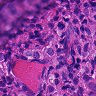
Metastatic tissue present: yes